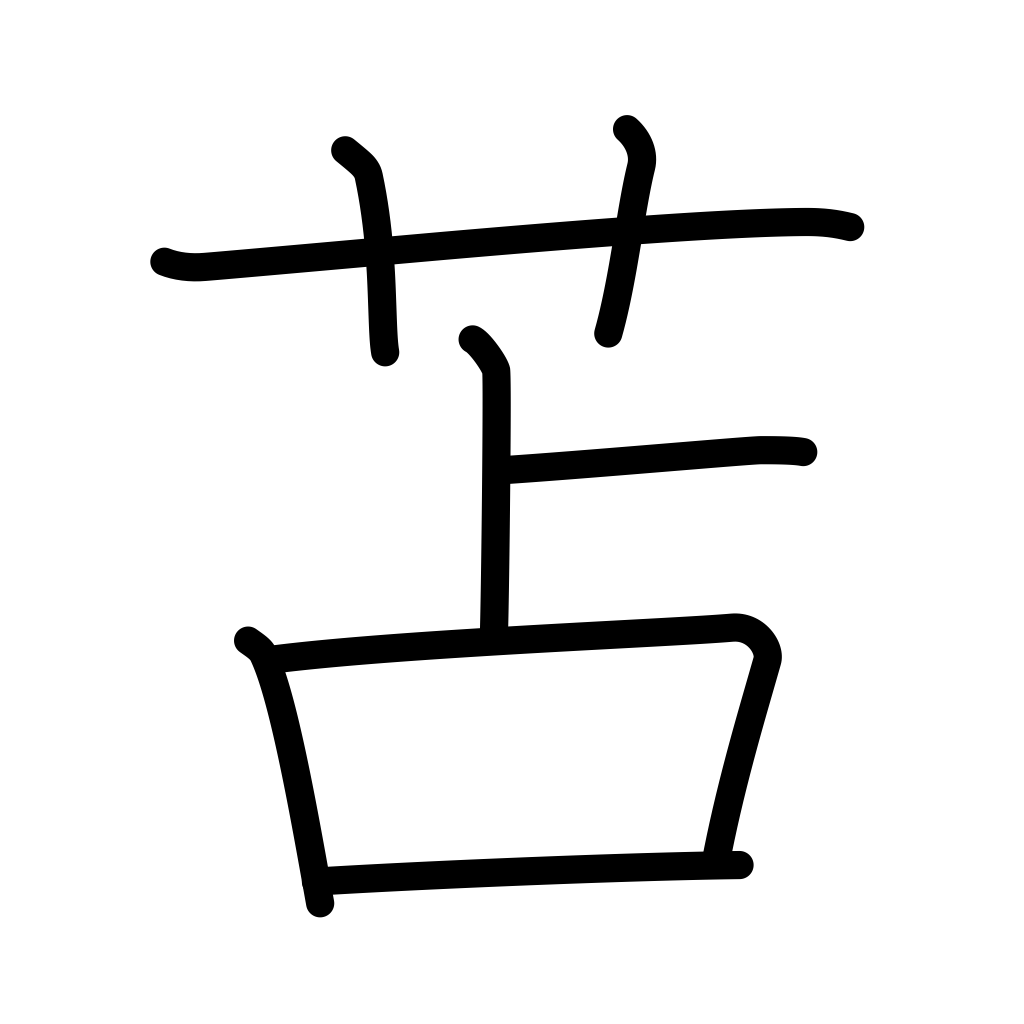
Meaning: rush matting